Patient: sex M, age 79
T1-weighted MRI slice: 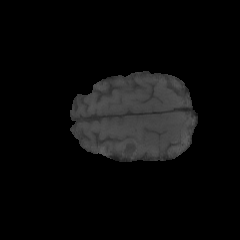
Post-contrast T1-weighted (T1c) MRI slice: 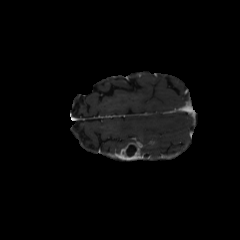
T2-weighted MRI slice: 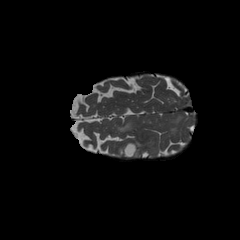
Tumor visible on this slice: yes
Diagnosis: Glioblastoma, IDH-wildtype
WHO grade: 4